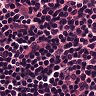
Metastatic tissue present: no